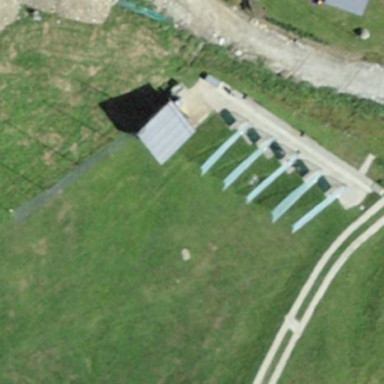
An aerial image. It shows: Driving range for golf practice.